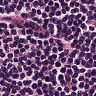
Metastatic tissue present: no